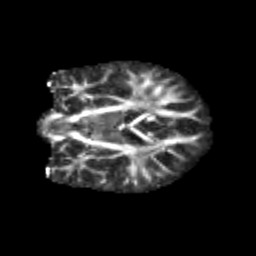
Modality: FA
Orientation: coronal
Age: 9
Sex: male
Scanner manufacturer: siemens
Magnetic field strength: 3 T
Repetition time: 3.8 s
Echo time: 0.07 s